Question: I'm building a 3-Tiers Architecture Application by using technologies such as Jersey(api) and eclipselink as ORM. The IDE i use is Eclipse. I decided for the Presentation Tier to use AngularJS.
Actually i'm new to AngularJS and NodeJS. After i created an AngularJS Project using yeoman, i wanted to import it into Eclipse, but that seems not to work.
The picture show actually the imported files. This what i have done :
1. I installed all needed AngularJS and NodeJS Plugins in eclipse.
2. I created a static web project
3. Imported the files into the project
4. I converted the Project to an Angular Project
But after that im trying to start the project in different ways without success.

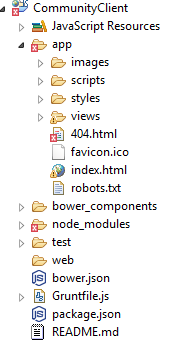
Answer: Just to give my solution. I found out that a lot of generator for yeoman exists. For my purpose, i end up with JHipster. So just use yeoman to generate the AngularJS project and if you need JAVA Backend just choose a generator like jhipster.